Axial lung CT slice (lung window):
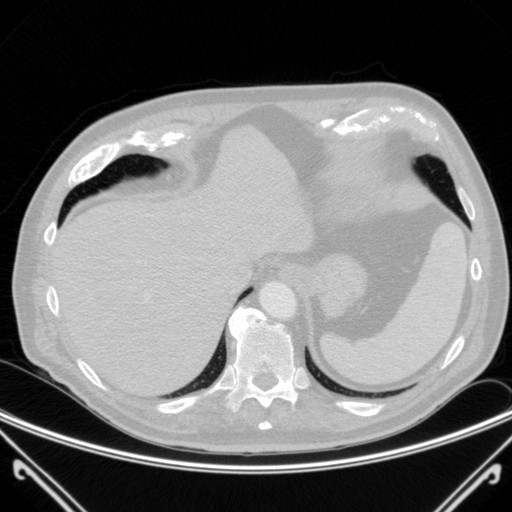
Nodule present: no